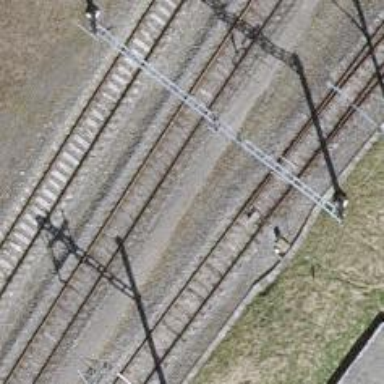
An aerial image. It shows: Railway switch.